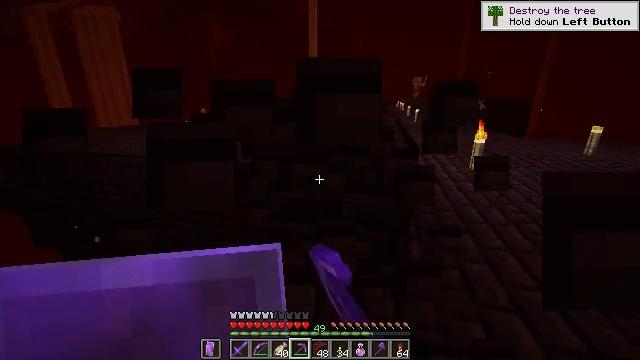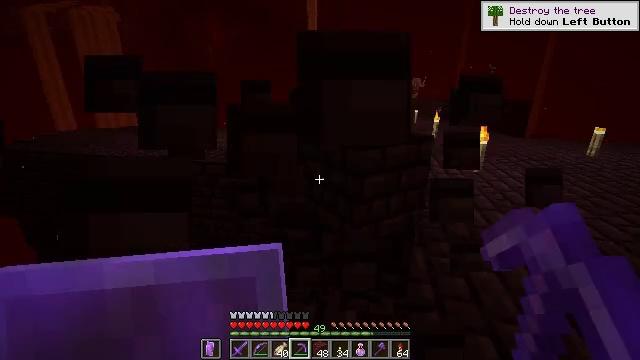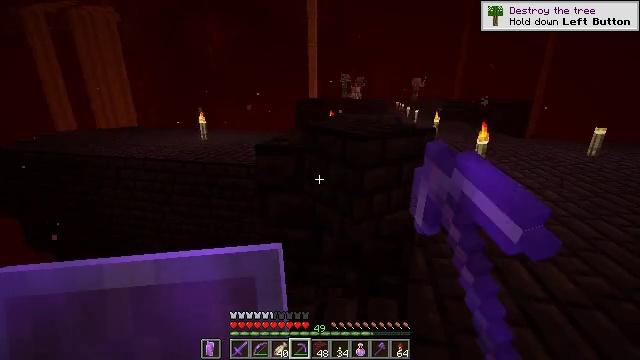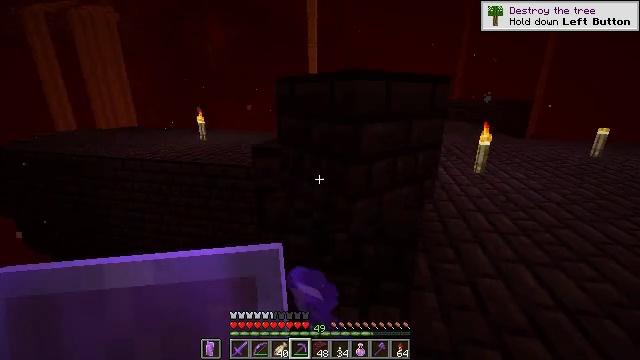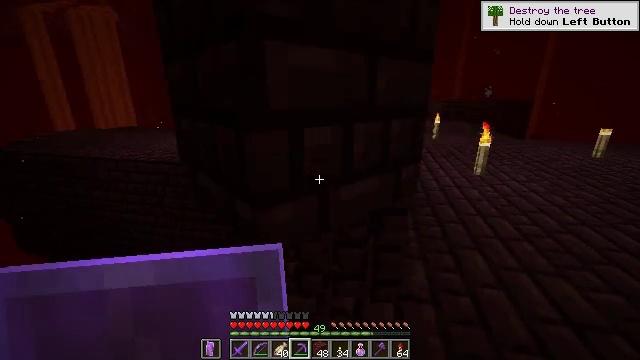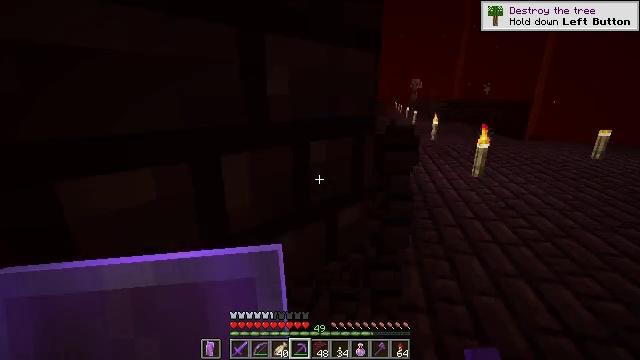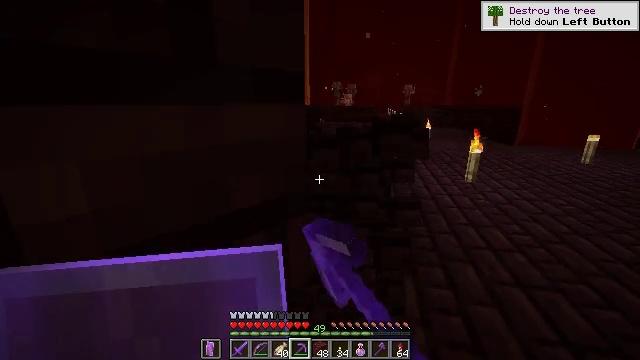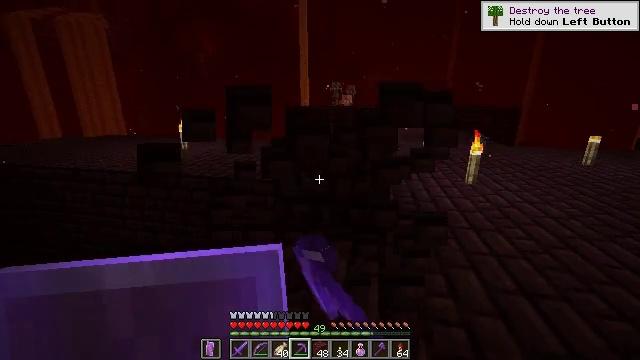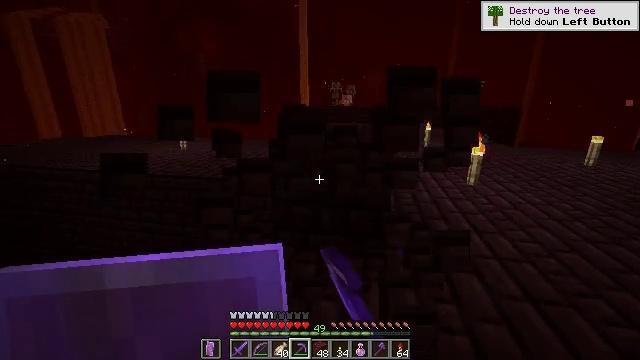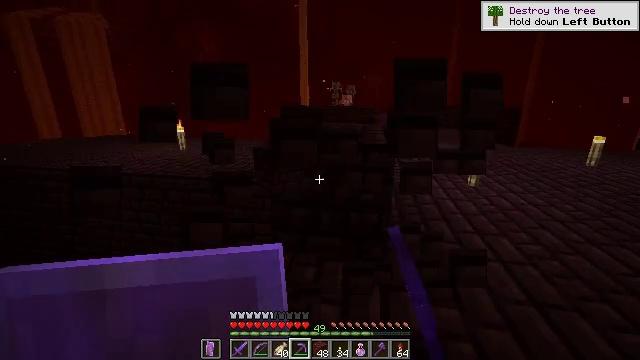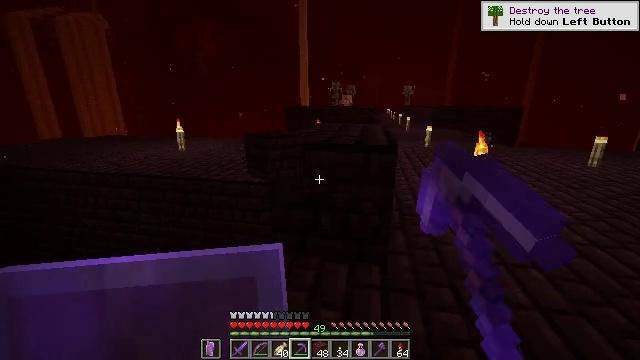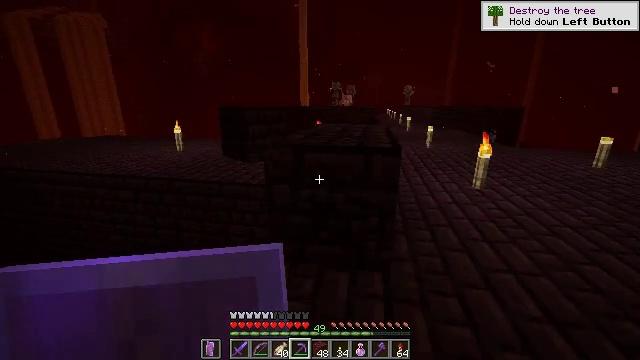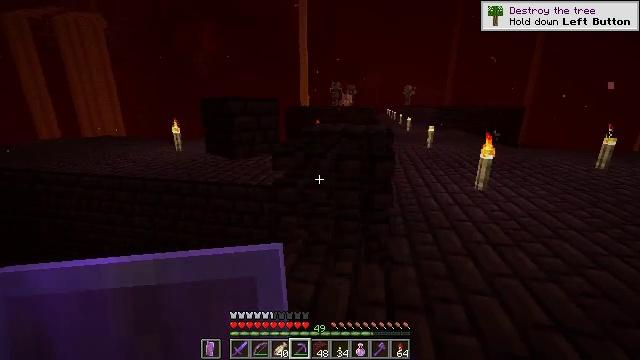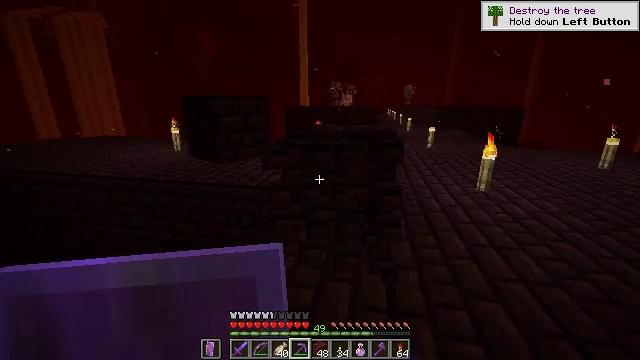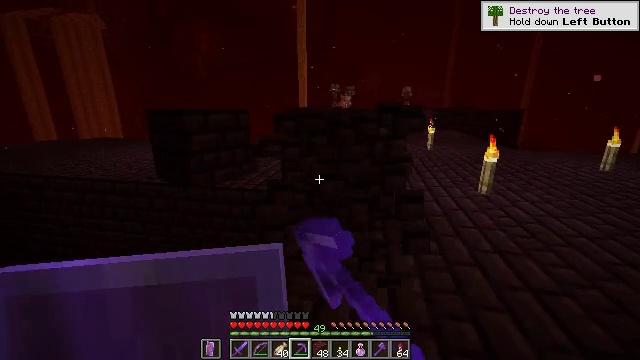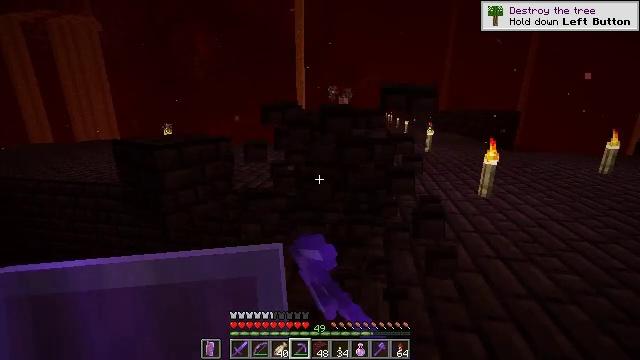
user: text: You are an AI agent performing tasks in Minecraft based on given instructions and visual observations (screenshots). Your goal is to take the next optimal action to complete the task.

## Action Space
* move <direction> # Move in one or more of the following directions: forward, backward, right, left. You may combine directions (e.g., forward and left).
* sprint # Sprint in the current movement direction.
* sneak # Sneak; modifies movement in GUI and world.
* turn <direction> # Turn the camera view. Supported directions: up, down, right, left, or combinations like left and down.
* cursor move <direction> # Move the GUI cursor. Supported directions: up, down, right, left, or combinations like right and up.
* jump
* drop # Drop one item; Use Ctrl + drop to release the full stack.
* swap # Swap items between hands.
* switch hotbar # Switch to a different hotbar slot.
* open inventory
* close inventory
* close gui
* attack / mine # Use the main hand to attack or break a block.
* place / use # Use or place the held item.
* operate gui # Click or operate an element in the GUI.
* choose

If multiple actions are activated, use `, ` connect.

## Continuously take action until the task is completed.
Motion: motion action
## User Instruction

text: Mine nether bricks.
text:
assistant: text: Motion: move forward, sneak, attack / mine
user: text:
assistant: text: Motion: move forward, sneak, attack / mine
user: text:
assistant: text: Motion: move forward and move right, sneak, attack / mine
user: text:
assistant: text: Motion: move forward and move right, sneak, attack / mine
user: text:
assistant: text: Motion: move forward and move right, sneak, attack / mine
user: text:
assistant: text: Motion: move forward, sneak, turn right and up, attack / mine
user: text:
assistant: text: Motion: move forward, sneak, attack / mine
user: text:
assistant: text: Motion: move forward, sneak, attack / mine
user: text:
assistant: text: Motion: move forward, sneak, attack / mine
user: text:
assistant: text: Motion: move forward, sneak, attack / mine
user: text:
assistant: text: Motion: move forward, sneak, attack / mine
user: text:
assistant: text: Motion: move forward, sneak, attack / mine
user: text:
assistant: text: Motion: move forward, sneak, attack / mine
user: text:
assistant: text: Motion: move forward, sneak, attack / mine
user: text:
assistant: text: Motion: move forward, sneak, attack / mine
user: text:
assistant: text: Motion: move forward, sneak, attack / mine
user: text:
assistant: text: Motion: move forward, sneak, attack / mine
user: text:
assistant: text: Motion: move forward, sneak, attack / mine
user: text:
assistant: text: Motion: move forward, sneak, attack / mine
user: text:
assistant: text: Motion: move forward and move right, sneak, attack / mine
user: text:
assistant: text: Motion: move forward and move right, sneak, attack / mine
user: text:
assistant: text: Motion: move forward and move right, sneak, attack / mine
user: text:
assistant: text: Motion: move forward, sneak, attack / mine
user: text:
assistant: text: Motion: move forward, sneak, attack / mine
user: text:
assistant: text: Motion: sneak, attack / mine